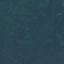
Land use / land cover: Forest